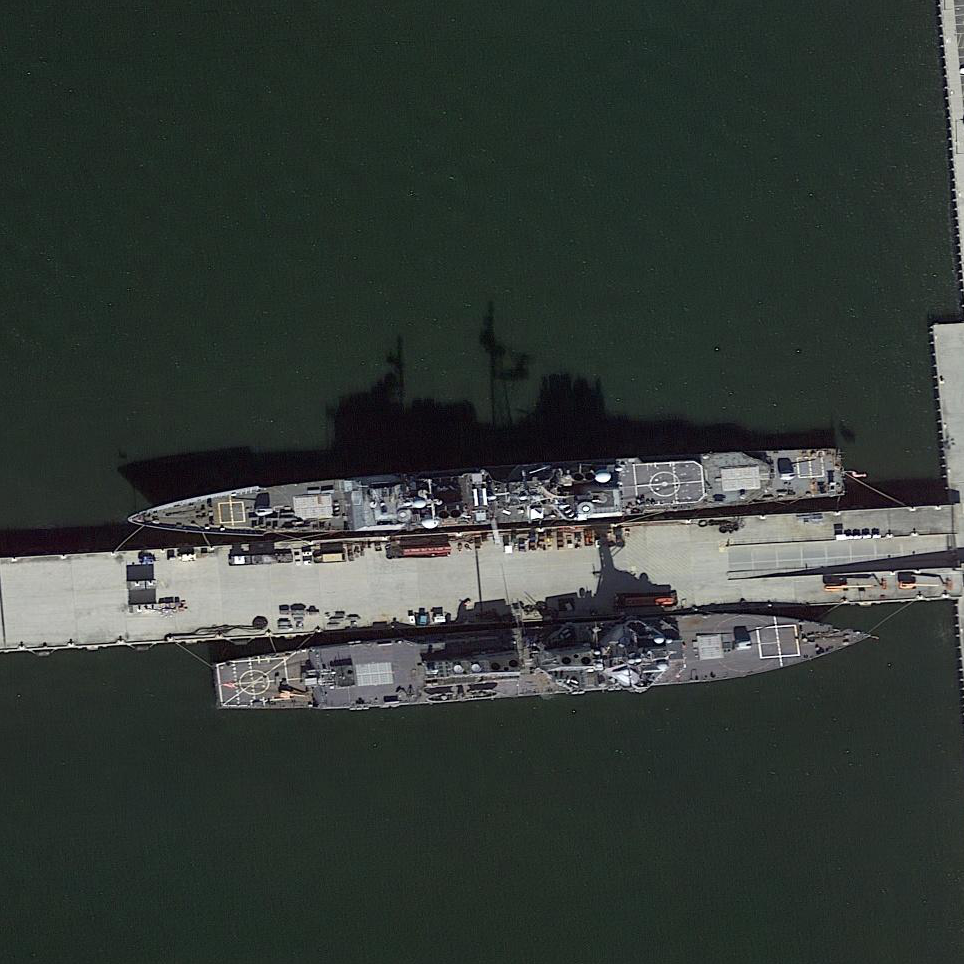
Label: cruiser